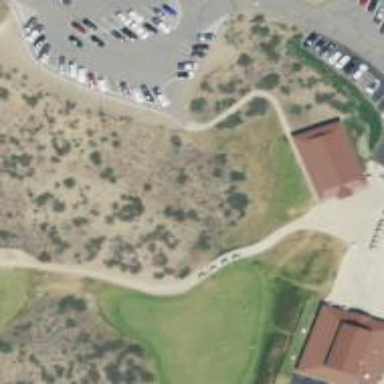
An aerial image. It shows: Service road designated as golf cart path.